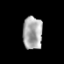
Tissue: prostate
Cell type: T cells
Senescence score: 0.3607
Nuclear area (px): 638
Mean DAPI intensity: 168.218